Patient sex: M
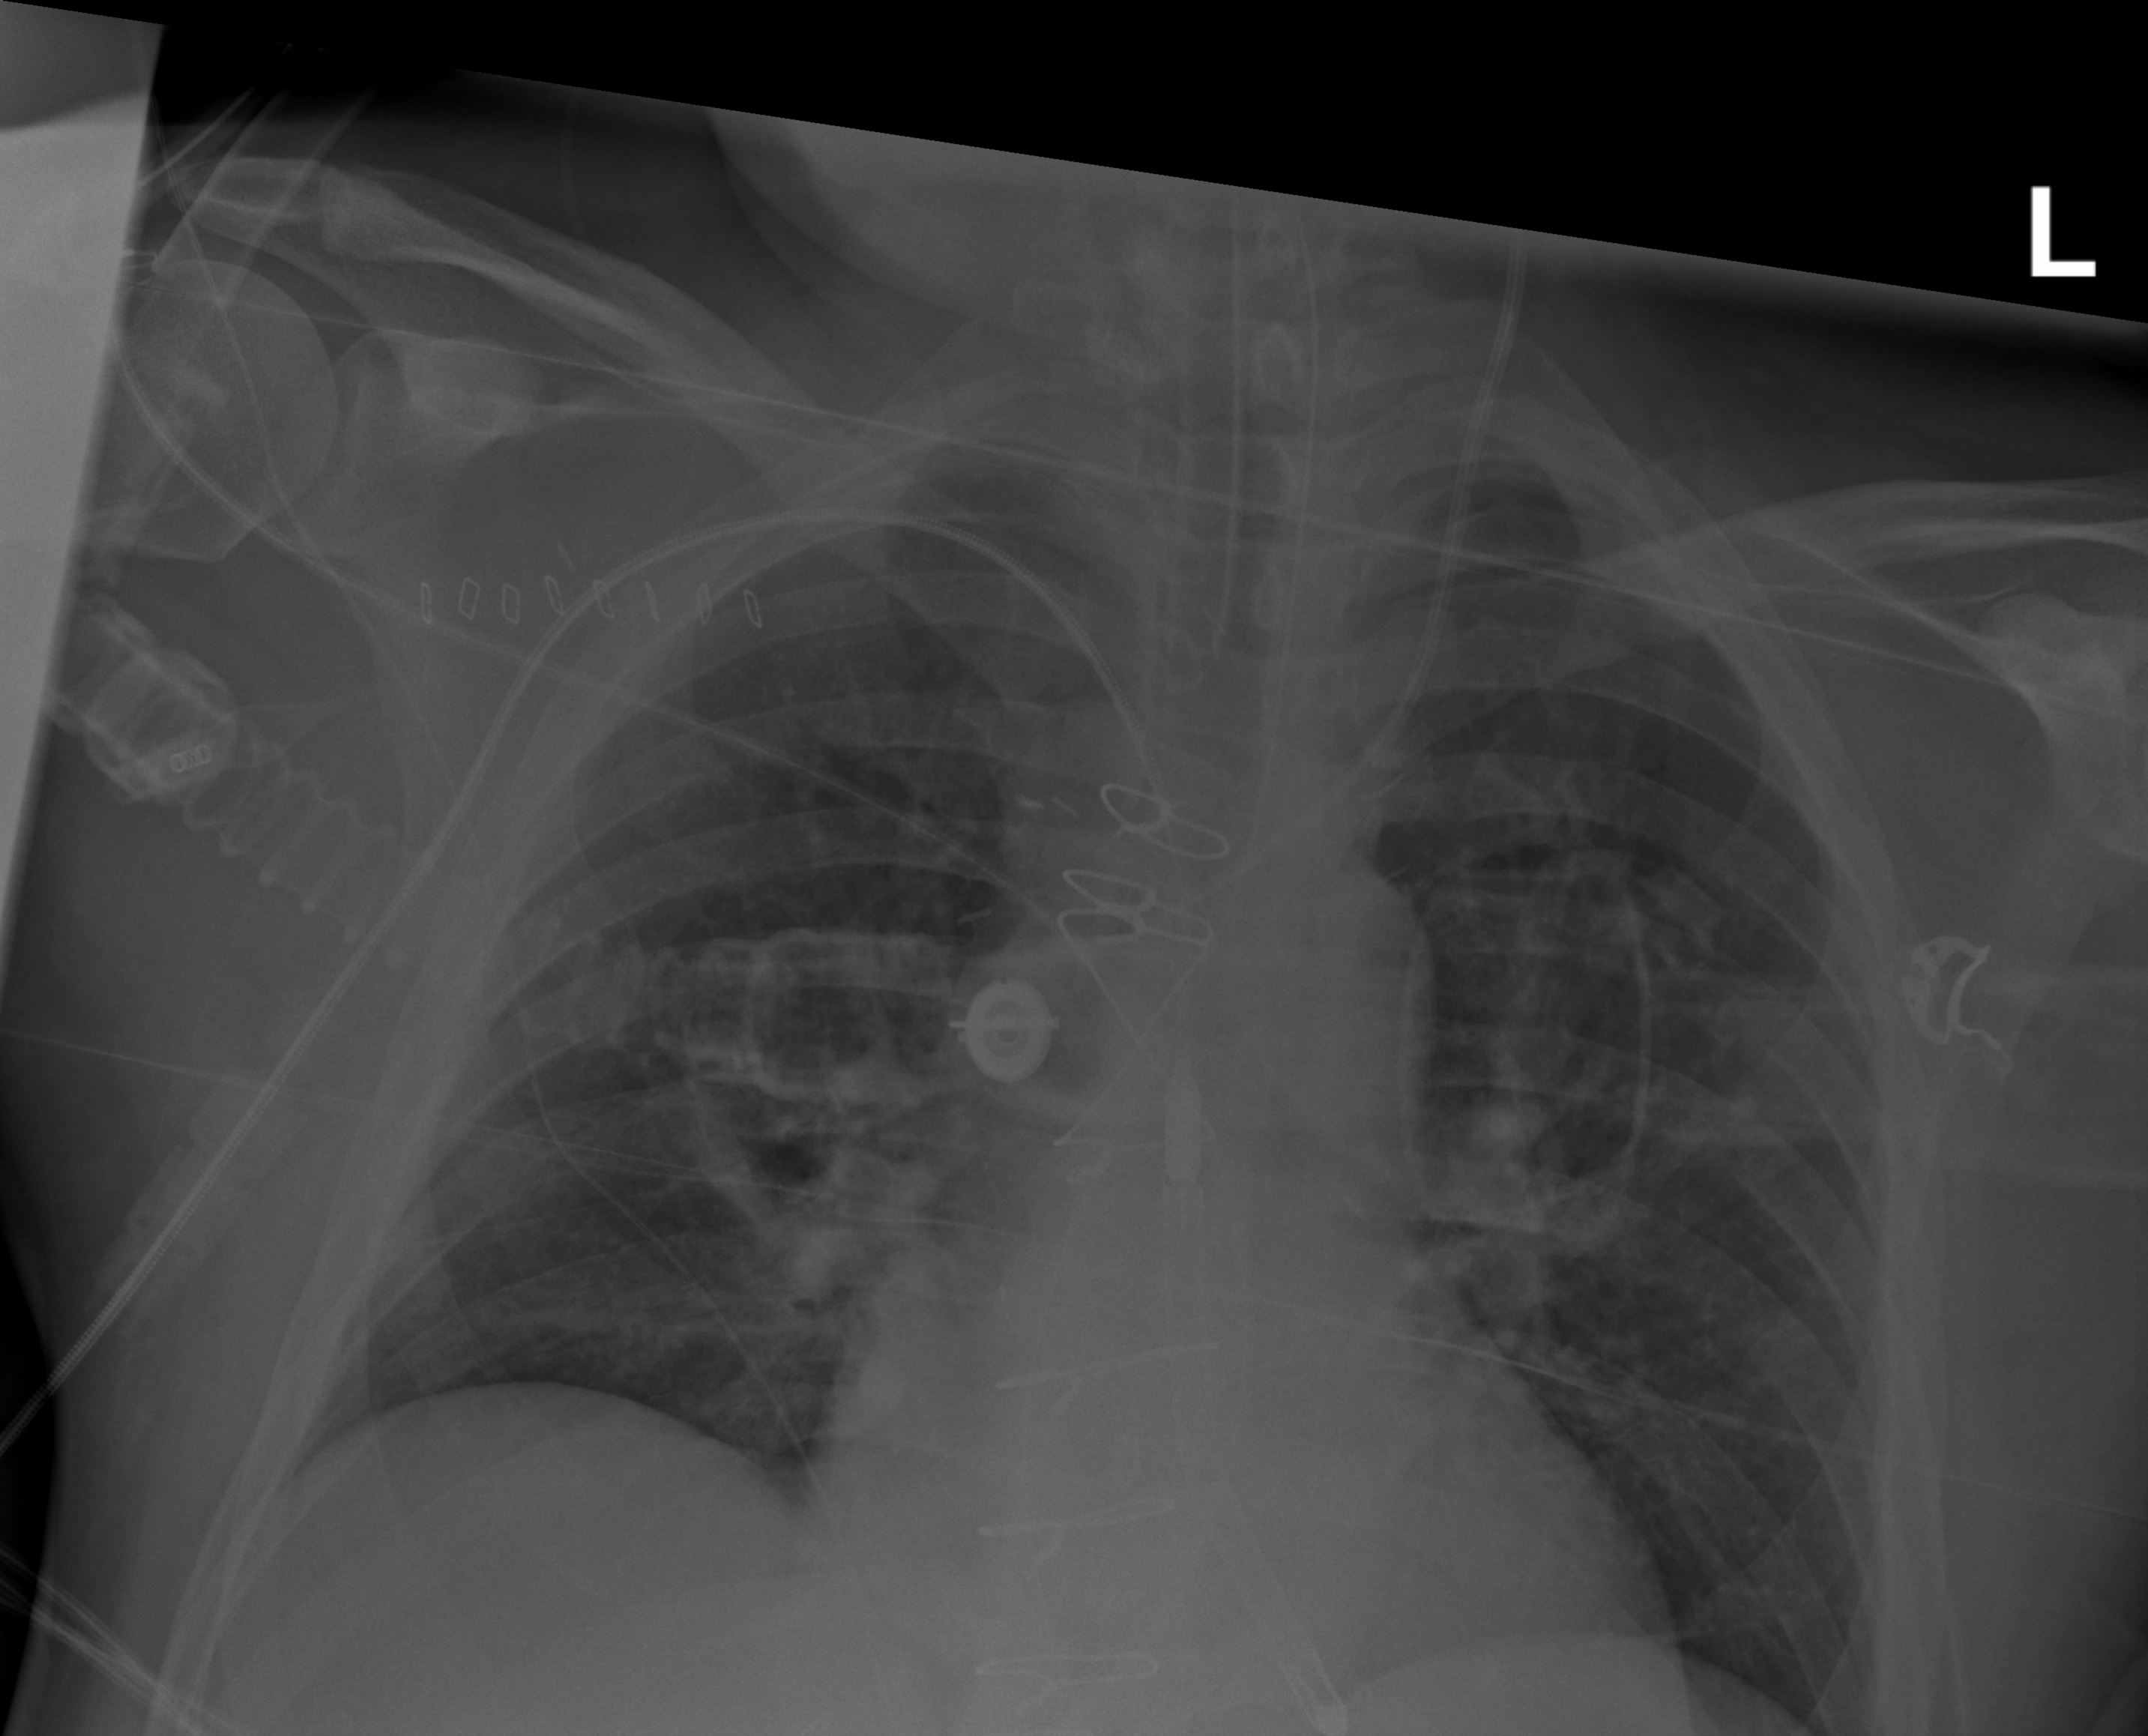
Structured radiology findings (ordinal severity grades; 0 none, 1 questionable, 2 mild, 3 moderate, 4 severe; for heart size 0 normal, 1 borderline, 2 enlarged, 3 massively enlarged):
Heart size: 1
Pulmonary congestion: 2
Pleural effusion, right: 0
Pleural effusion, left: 0
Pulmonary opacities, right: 0
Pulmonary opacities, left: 0
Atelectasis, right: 0
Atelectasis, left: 0